Question: I searched in stackoverflow, and there is a property FrozenColumnCount for DataGrid, but Grid control doesn't have that property.
We have a Grid with 2 columns. Now, we need to freeze the last column in a grid, and make it always shown in the client area of the user control. otherwise, if the data (such as text) in first column is too long, customer has to use mouse to drag the horizon scroll bar to show the 2nd column.
We want customer can always see the data in 2nd column, so I wonder if we could freeze the specified column.

Update 1: I paste my code for the tree view control.
'''
<HierarchicalDataTemplate x:Uid="HierarchicalDataTemplate_1" x:Key="MyPaletteMyTestTreeCell"
ItemsSource="{Binding Converter={StaticResource MyTestDataAccessor}}"
ItemTemplateSelector="{StaticResource MyTestDataAccessor}">
<ContentControl x:Uid="ContentControl_1" MouseDoubleClick="Item_MouseDoubleClick" ContextMenu="{StaticResource TreeListViewItemContextMenu}" MouseRightButtonDown="MRClick" Focusable="False">
<Grid x:Uid="Grid_2" Background="Transparent">
<Grid.ColumnDefinitions>
<ColumnDefinition x:Uid="ColumnDefinition_3" />
<ColumnDefinition x:Uid="ColumnDefinition_2" Width="Auto" />
</Grid.ColumnDefinitions>
<Grid x:Uid="Grid_3" Grid.Column="0">
<StackPanel x:Uid="StackPanel_3" HorizontalAlignment="Left" Orientation="Horizontal">
<pc:ThemedImage x:Uid="Image_4"
LightSource="{Binding CategoryId, Converter={StaticResource LightMyTestIconConverter}, Mode=OneWay}"
DarkSource="{Binding CategoryId, Converter={StaticResource DarkMyTestIconConverter}, Mode=OneWay}"
Width="16" Height="16"
Margin="0,1,0,1"
VerticalAlignment="Center"/>
<TextBlock x:Uid="TextBlock_13" Text="{Binding Name}" VerticalAlignment="Center" Margin="3,0,0,1" TextTrimming="CharacterEllipsis" TextWrapping="NoWrap"/>
</StackPanel>
</Grid>
<Grid x:Uid="Grid_4" Grid.Column="1">
<CheckBox x:Uid="CheckBox_3" HorizontalAlignment="Right" Click="CheckBox_Click" Grid.Column="1" Style="{StaticResource MyPaletteMyTestVisibilityStyle}" ToolTip="On/Off" Focusable="False">
<CheckBox.IsChecked>
<Binding x:Uid="Binding_1" Converter="{StaticResource MyTestDataAccessor}" Path="Visibility" Mode="OneWay">
<Binding.ConverterParameter>
<FrameworkElement x:Uid="FrameworkElement_1" DataContext="{TemplateBinding DataContext}" Tag="Visibility"/>
</Binding.ConverterParameter>
</Binding>
</CheckBox.IsChecked>
<CheckBox.IsEnabled>
<Binding x:Uid="Binding_2" Converter="{StaticResource MyTestDataAccessor}" Path="Visibility" Mode="OneWay">
<Binding.ConverterParameter>
<FrameworkElement x:Uid="FrameworkElement_2" DataContext="{TemplateBinding DataContext}" Tag="Enabled"/>
</Binding.ConverterParameter>
</Binding>
</CheckBox.IsEnabled>
</CheckBox>
</Grid>
</Grid>
</ContentControl>
</HierarchicalDataTemplate>
'''
SOLUTION:
I found the cause. I have specified a horizon scroll bar for it.
So, when I removed it and use the code above, it can work as expected.
thanks a lot.
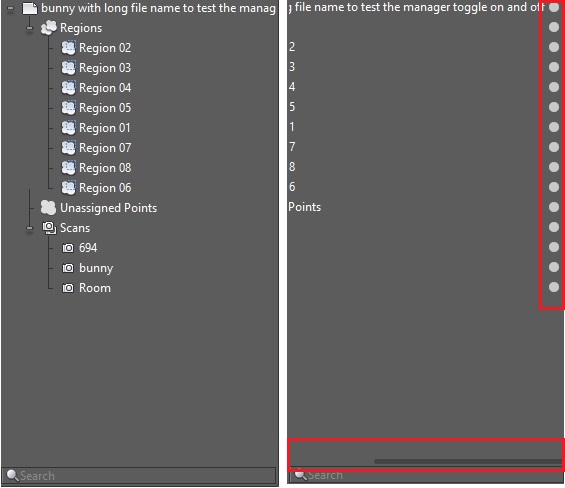
Answer: Clearly, you're not thinking about this correctly. You just need to put the column that you want to 'freeze' into a column of an outer 'Grid'. Try something this:
'''
<Grid>
<Grid.ColumnDefinitions>
<ColumnDefinition />
<ColumnDefinition Width="Auto" />
</Grid.ColumnDefinitions>
<Grid Grid.Column="0">
<!-- Your other controls -->
</Grid>
<Grid Grid.Column="1" Name="FrozenColumn">
<!-- Your frozen controls -->
</Grid>
</Grid>
'''